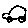
Label: car